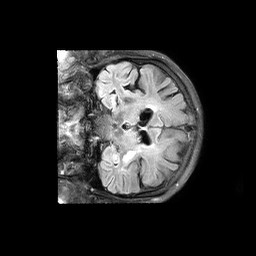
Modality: FLAIR
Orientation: coronal
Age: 75
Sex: male
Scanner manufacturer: philips
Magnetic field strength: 3 T
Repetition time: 11 s
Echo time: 0.12 s